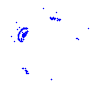
Particle: proton